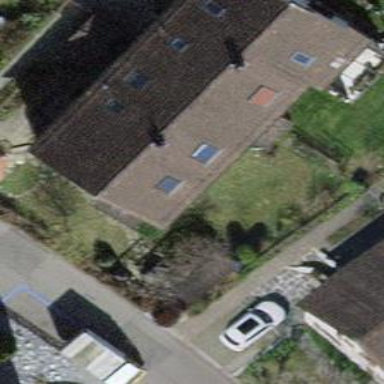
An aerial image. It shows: Semi-detached house with gabled roof.